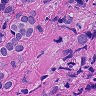
Metastatic tissue present: yes